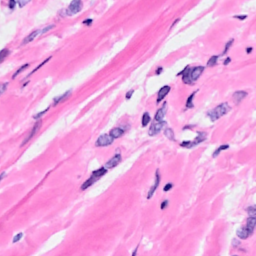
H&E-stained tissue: Breast